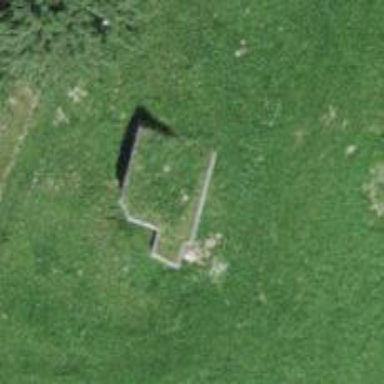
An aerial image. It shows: Military bunker.